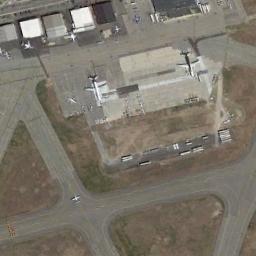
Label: airport